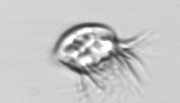
Label: Leegaardiella_ovalis